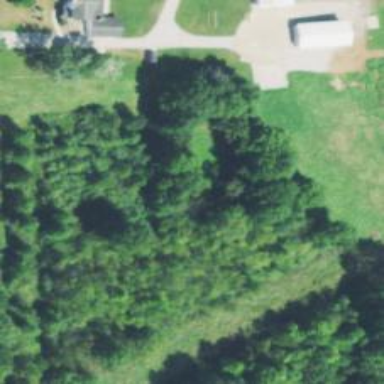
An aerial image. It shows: Woodland consisting of broadleaved trees.